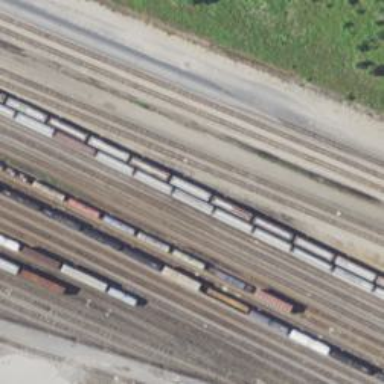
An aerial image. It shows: Railway siding for service.